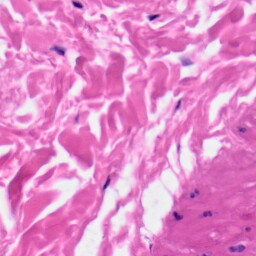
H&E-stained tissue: Skin